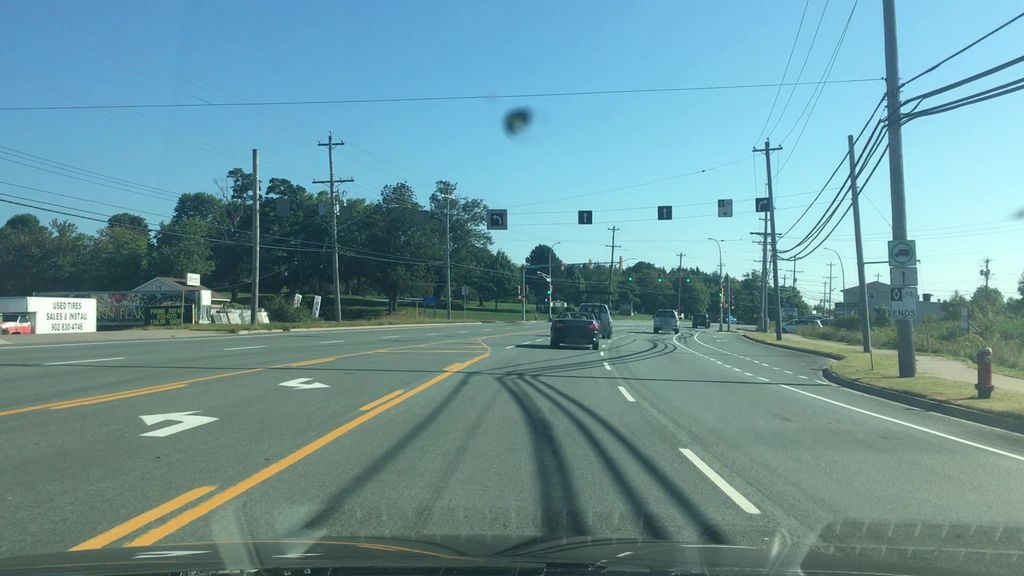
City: halifax